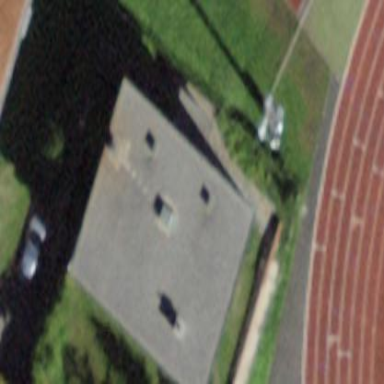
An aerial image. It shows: Building with flat roof.